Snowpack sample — Loveland Pass, Silver Plume, Colorado, USA (2/11/26, 12:00 PM MST)
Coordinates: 39.663, -105.886
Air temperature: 35 °F
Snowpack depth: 82 cm
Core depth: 30 cm
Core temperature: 28.4 °F
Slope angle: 13°, slope face: 12°
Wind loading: high
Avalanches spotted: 1
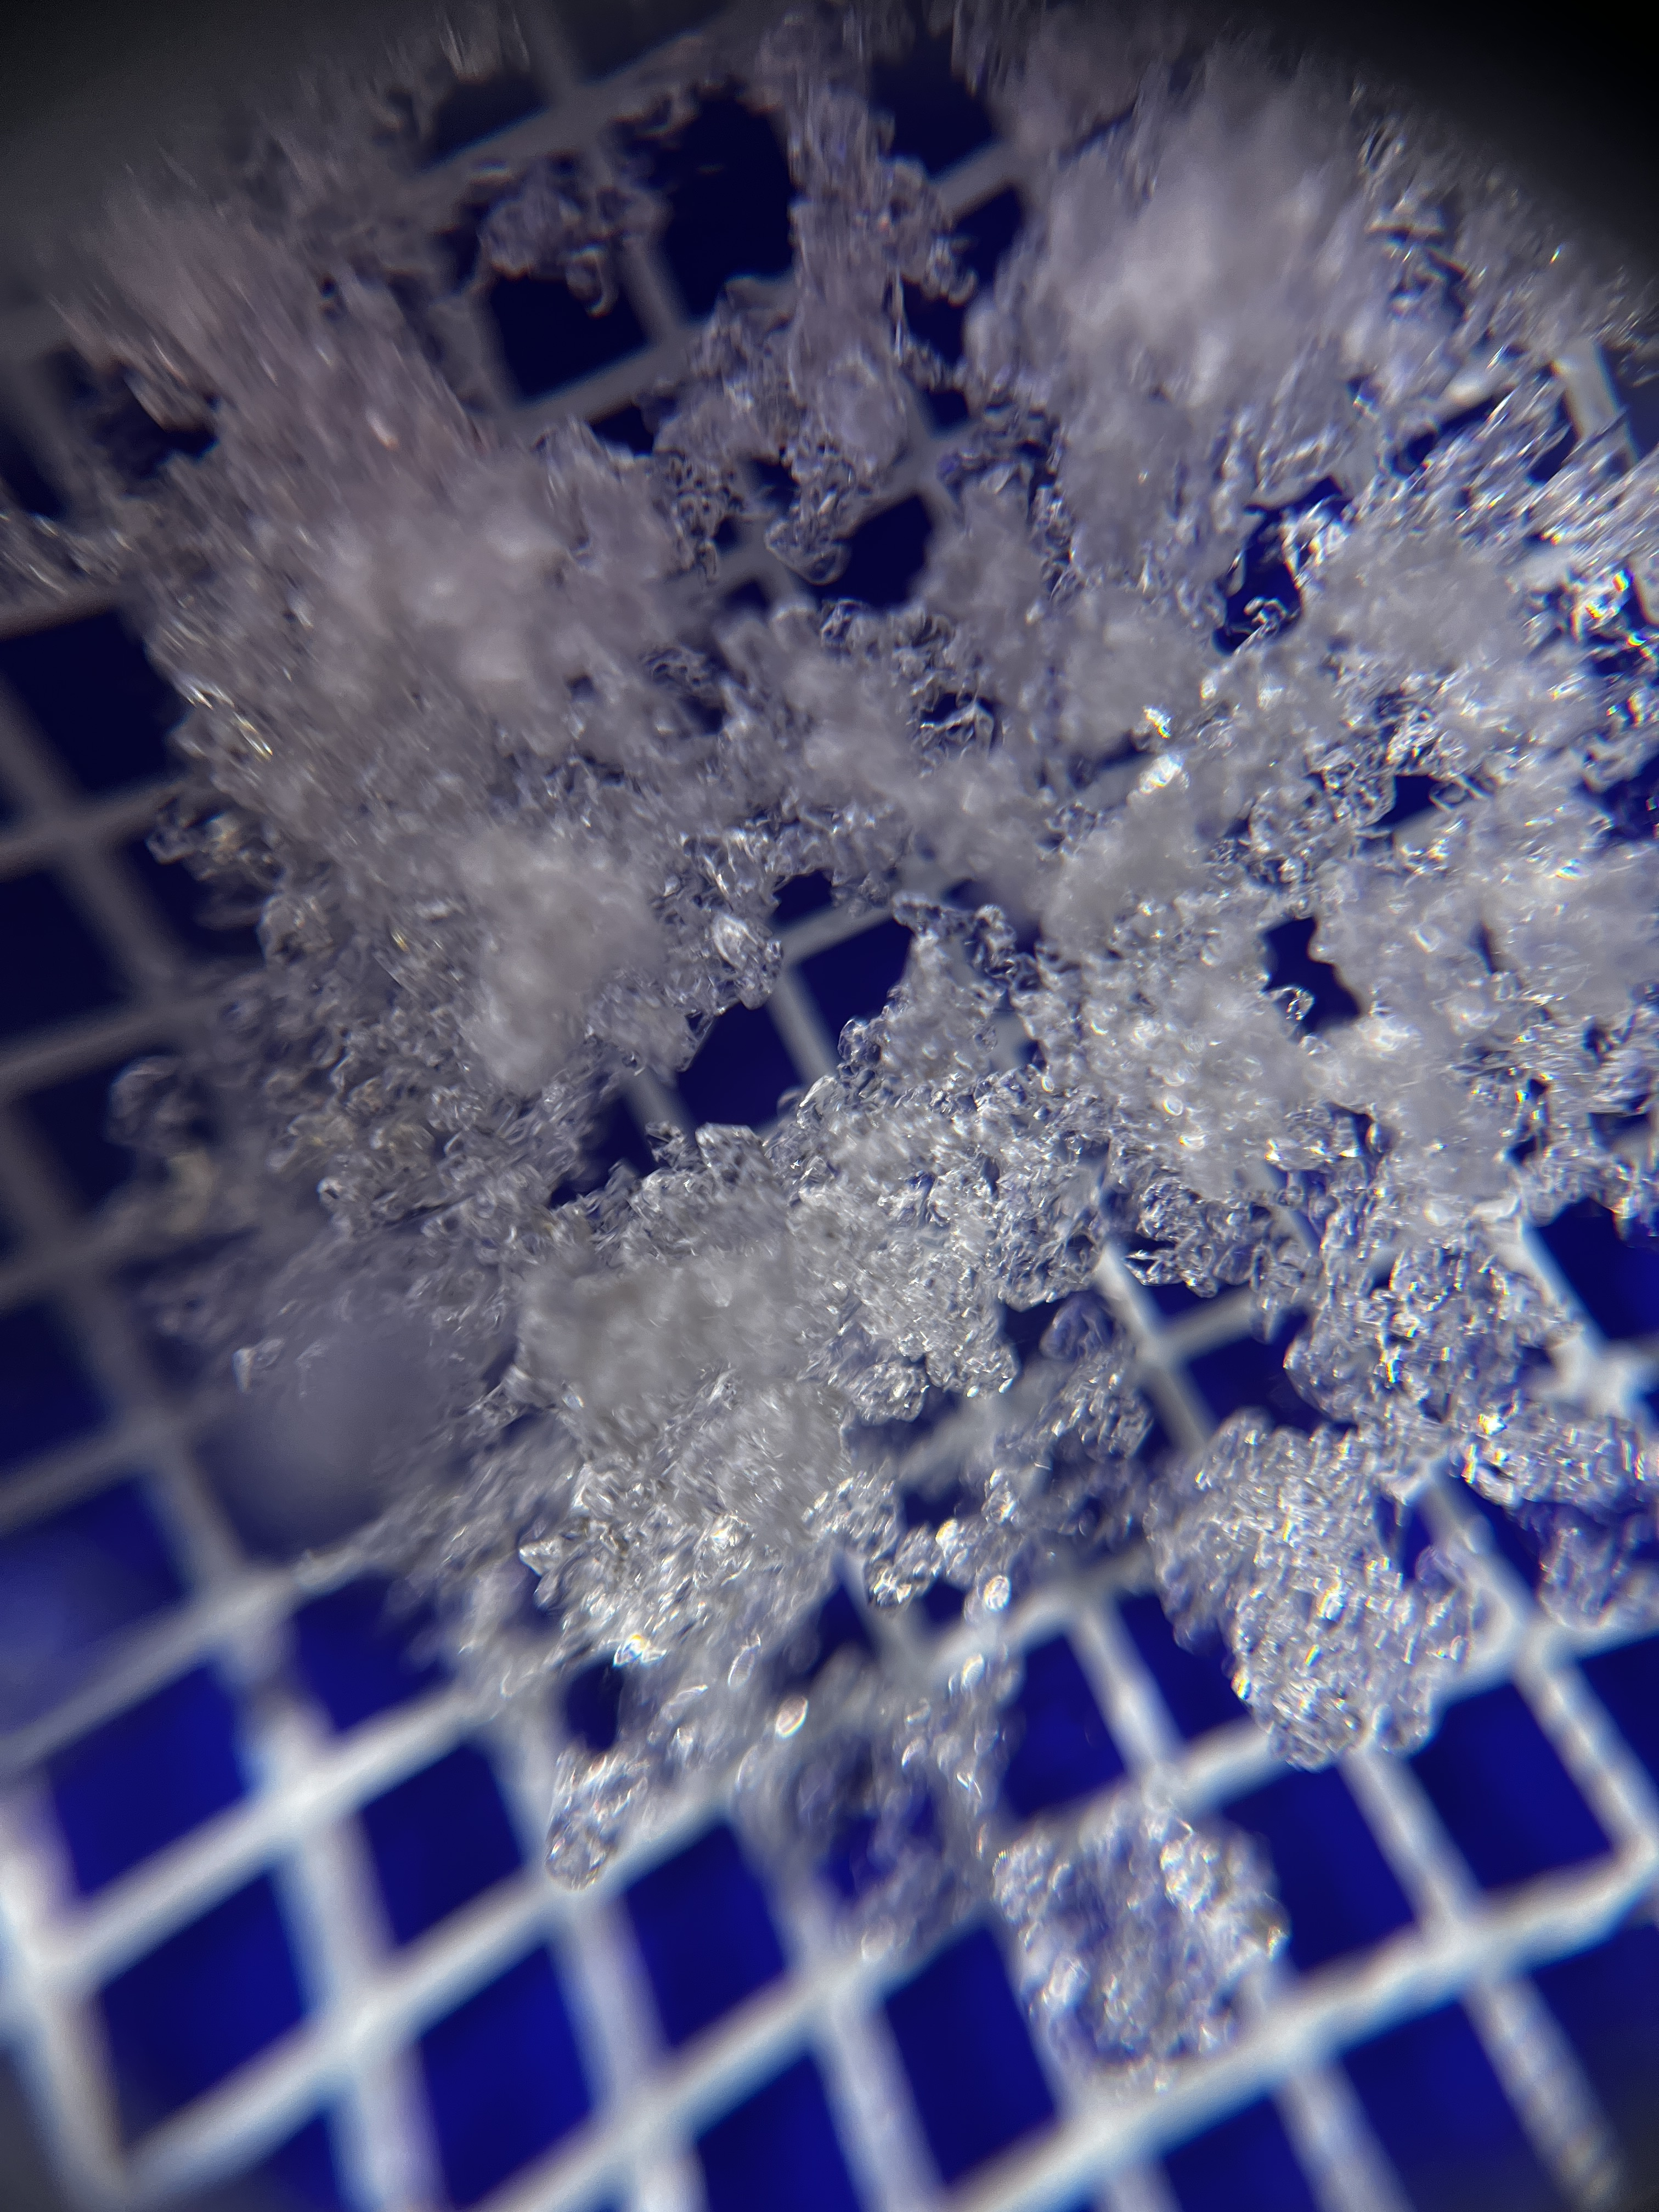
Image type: magnified_profile
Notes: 1 small avalanche spotted on the north side of the bowl, lots of wind loading